Field crop: maize
Growth stage: 2
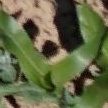
Species: maize